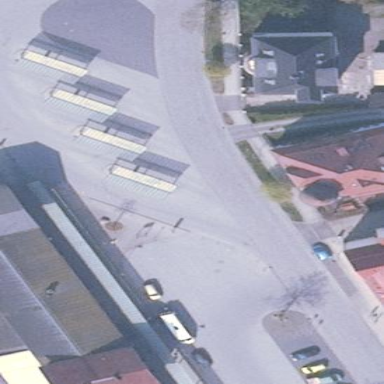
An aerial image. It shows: Bus station.